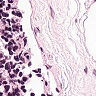
Metastatic tissue present: no